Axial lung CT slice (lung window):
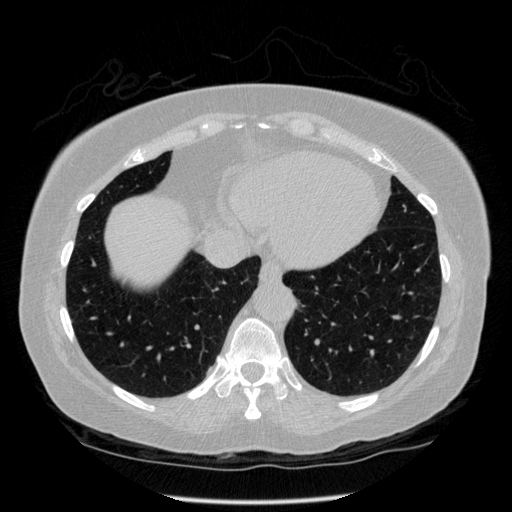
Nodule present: no